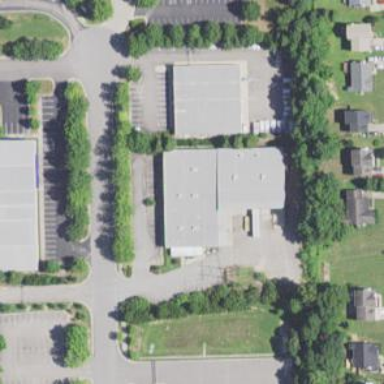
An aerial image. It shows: Commercial building.